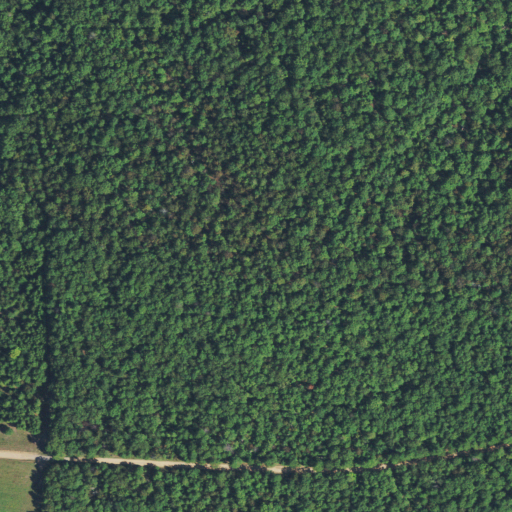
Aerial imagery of mountain in Oklahoma named Buffalo Mountain containing deciduous forest, mixed forest, open development, shrub, low intensity development, and grassland